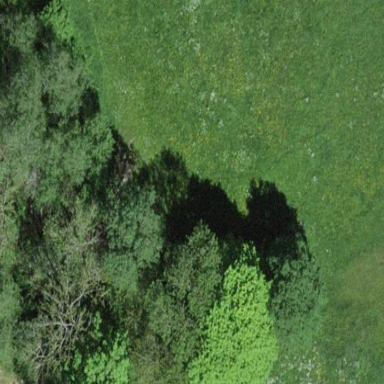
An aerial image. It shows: Forest with mix of leaf types.